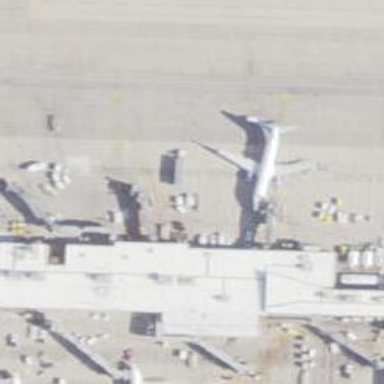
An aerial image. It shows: Airport gate.